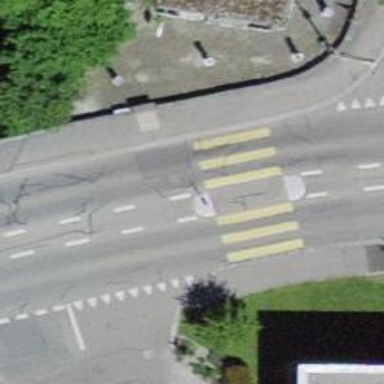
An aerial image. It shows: Uncontrolled zebra crossing on the road.